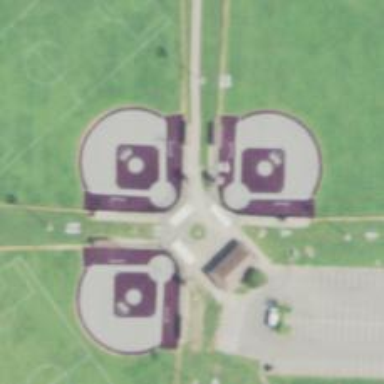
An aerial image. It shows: Sports centre specializing in softball on leisure land.